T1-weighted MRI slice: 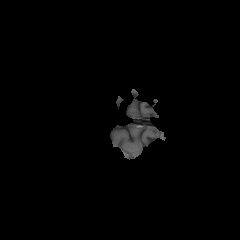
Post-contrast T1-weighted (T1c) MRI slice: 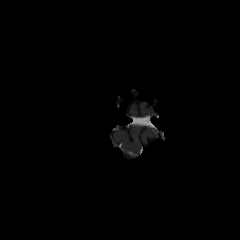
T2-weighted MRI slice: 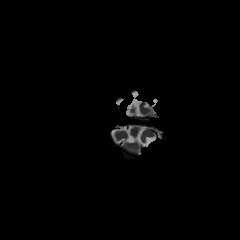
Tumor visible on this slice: yes